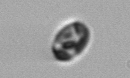
Label: Thalassiosira